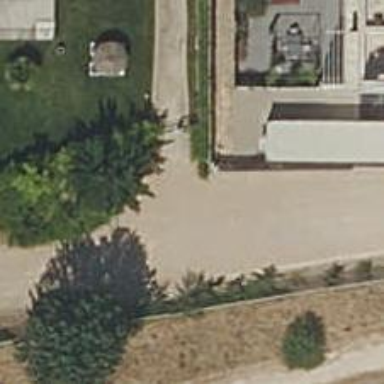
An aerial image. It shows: Fence.